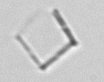
Label: Nanoneis